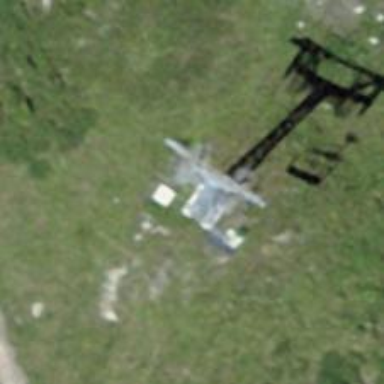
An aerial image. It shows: Pylon for aerialway.